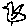
Label: bird